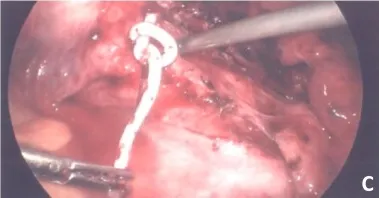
Abscess cavity localized by instilling sterile water in the existing IR-placed drain.
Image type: medical_photograph (other_medical_photograph)